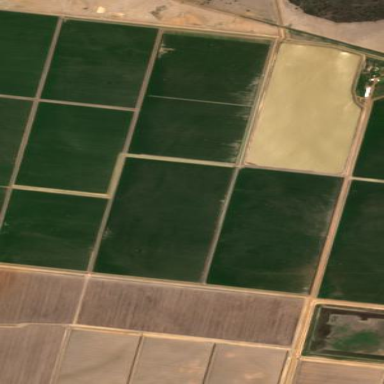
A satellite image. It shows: Farmland growing cotton crops.